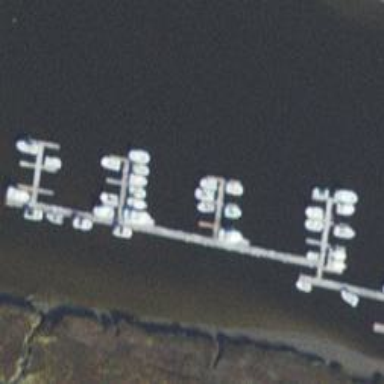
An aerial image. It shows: Pier with mooring facilities.